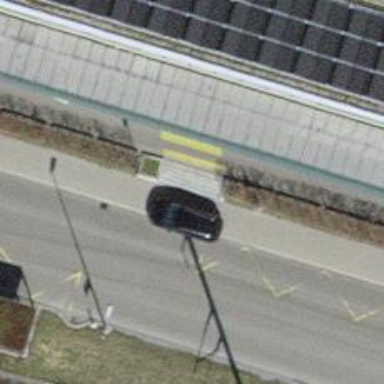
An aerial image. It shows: Bus stop with platform for public transport.